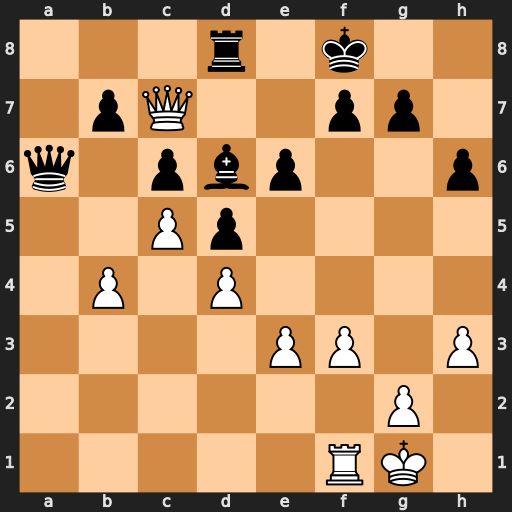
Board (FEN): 3r1k2/1pQ2pp1/q1pbp2p/2Pp4/1P1P4/4PP1P/6P1/5RK1
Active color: w
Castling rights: -
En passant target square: -
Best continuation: Qxd8#